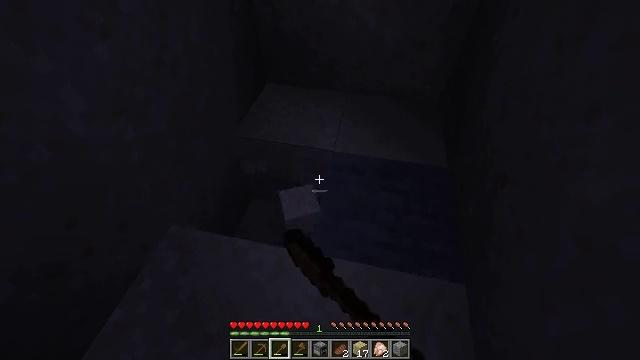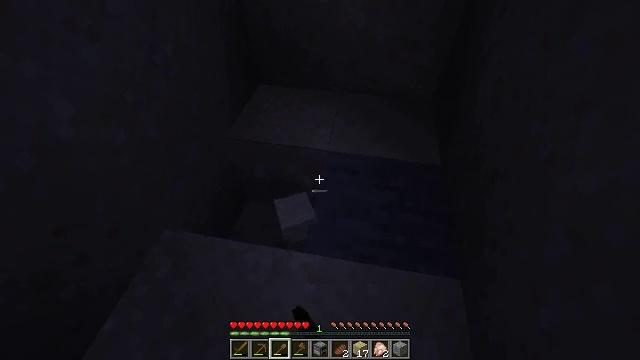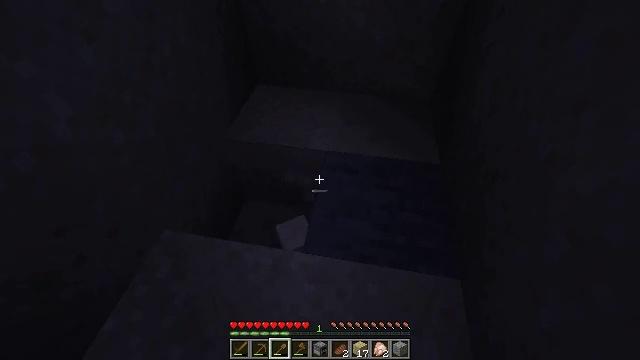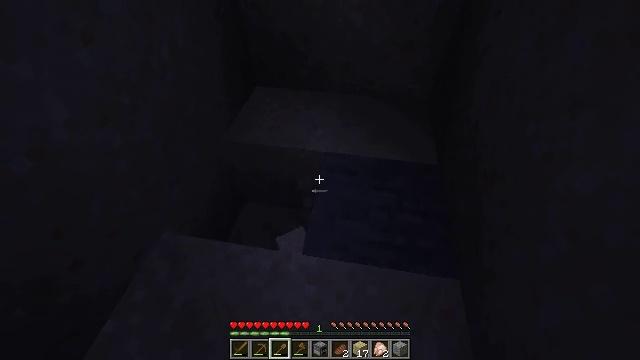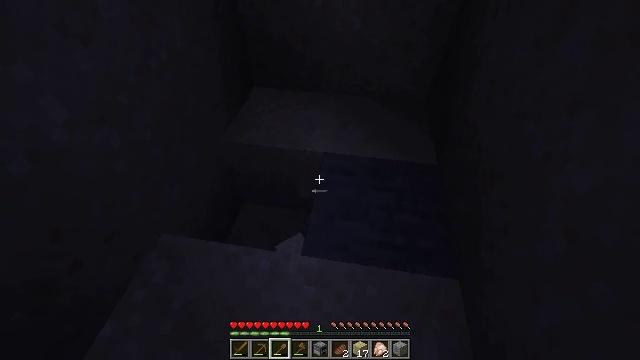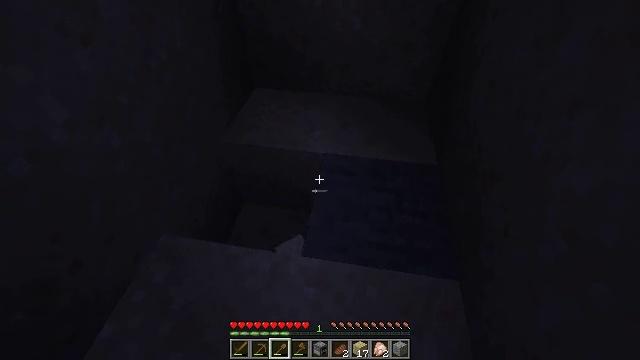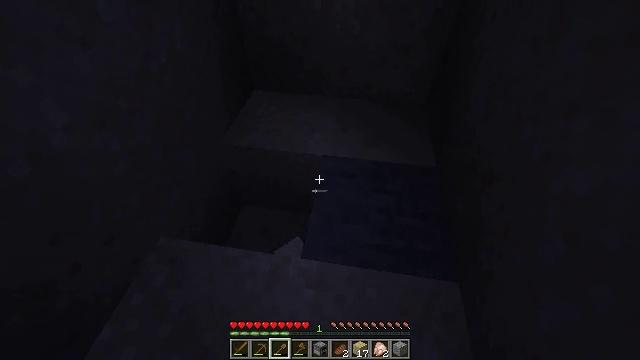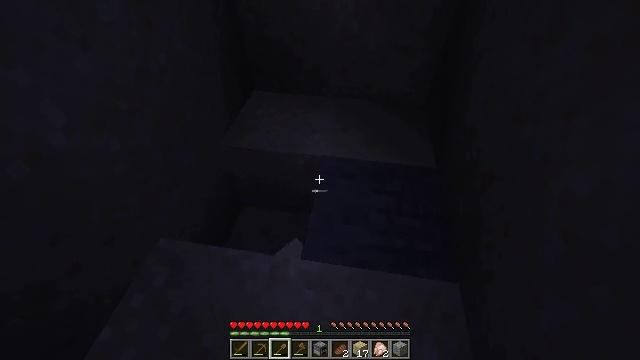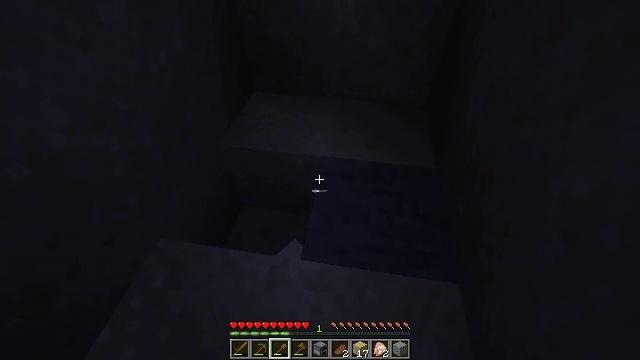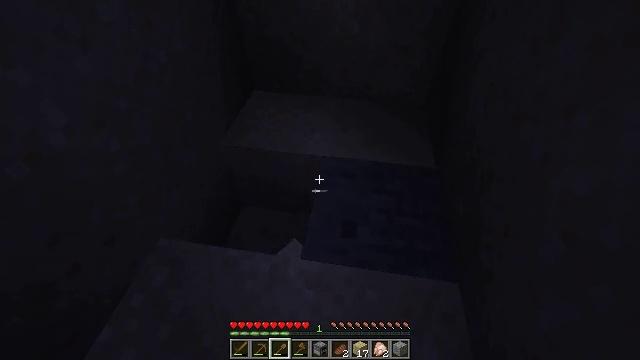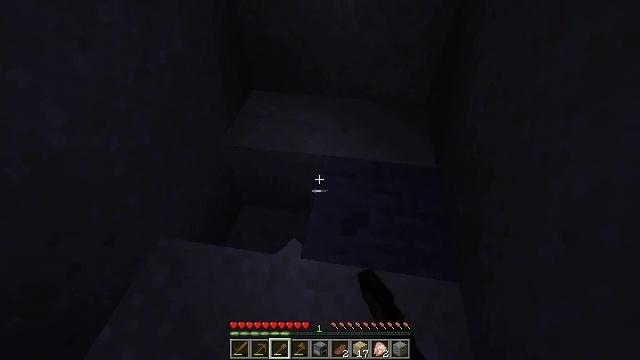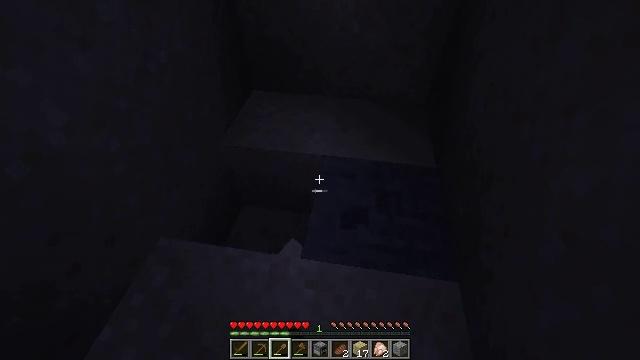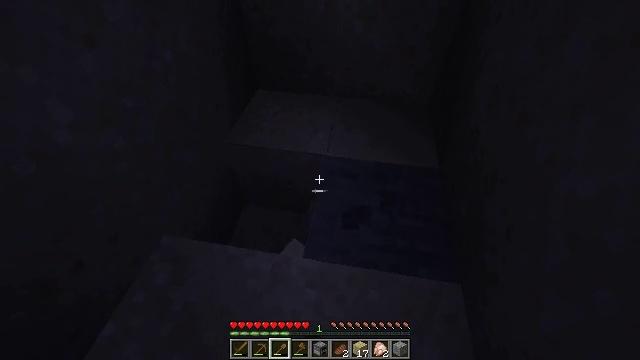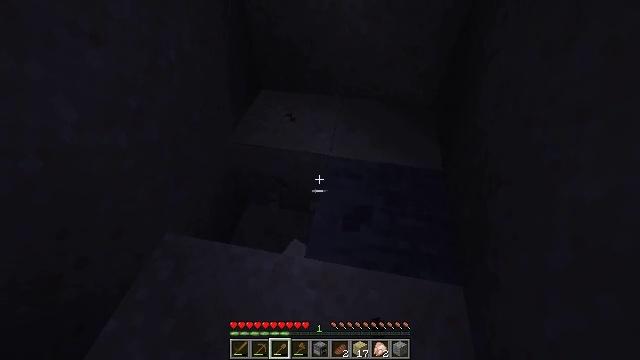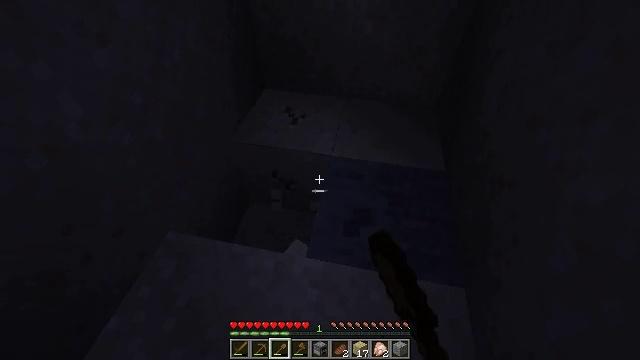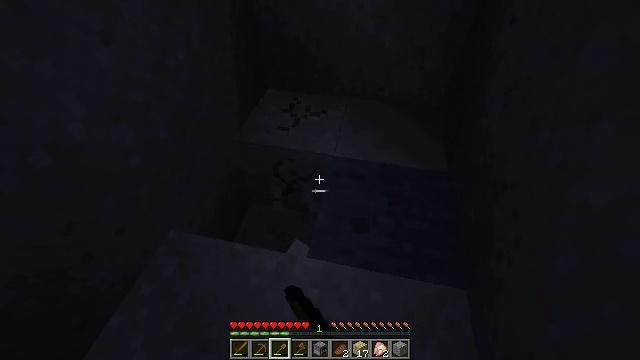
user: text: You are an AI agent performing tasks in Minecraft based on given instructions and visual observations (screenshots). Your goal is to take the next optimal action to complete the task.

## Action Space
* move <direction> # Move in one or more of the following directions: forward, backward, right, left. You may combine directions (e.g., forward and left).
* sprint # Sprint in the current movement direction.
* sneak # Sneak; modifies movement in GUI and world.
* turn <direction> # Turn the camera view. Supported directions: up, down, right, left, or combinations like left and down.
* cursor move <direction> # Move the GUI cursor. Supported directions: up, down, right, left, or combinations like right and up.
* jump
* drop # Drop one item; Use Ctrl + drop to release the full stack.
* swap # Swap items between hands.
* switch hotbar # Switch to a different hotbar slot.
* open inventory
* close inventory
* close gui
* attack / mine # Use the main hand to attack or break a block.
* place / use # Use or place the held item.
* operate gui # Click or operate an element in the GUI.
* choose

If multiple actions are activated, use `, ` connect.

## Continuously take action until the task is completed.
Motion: motion action
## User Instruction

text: Mine sand by the water.
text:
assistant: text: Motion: turn right
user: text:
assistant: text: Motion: no_op
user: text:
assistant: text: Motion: no_op
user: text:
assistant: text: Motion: no_op
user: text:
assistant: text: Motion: no_op
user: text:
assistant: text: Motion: no_op
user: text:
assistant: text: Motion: no_op
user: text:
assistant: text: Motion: no_op
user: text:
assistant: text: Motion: attack / mine
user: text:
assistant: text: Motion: attack / mine
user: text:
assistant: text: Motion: attack / mine
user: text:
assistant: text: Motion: attack / mine
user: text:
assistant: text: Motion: attack / mine
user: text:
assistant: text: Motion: attack / mine
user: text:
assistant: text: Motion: attack / mine
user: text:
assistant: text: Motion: attack / mine
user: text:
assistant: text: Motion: attack / mine
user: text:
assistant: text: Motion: attack / mine
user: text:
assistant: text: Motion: attack / mine
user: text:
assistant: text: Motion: attack / mine
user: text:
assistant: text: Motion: attack / mine
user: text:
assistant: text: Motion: attack / mine
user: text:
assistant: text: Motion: attack / mine
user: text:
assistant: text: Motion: attack / mine
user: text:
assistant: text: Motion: attack / mine